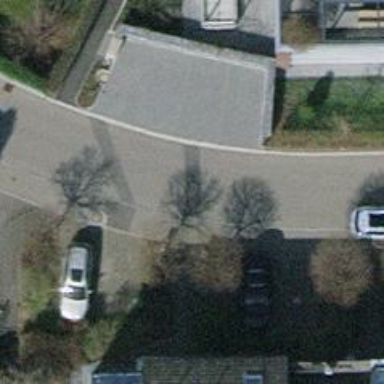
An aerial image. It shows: Smooth asphalt road in residential area.